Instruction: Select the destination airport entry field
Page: home
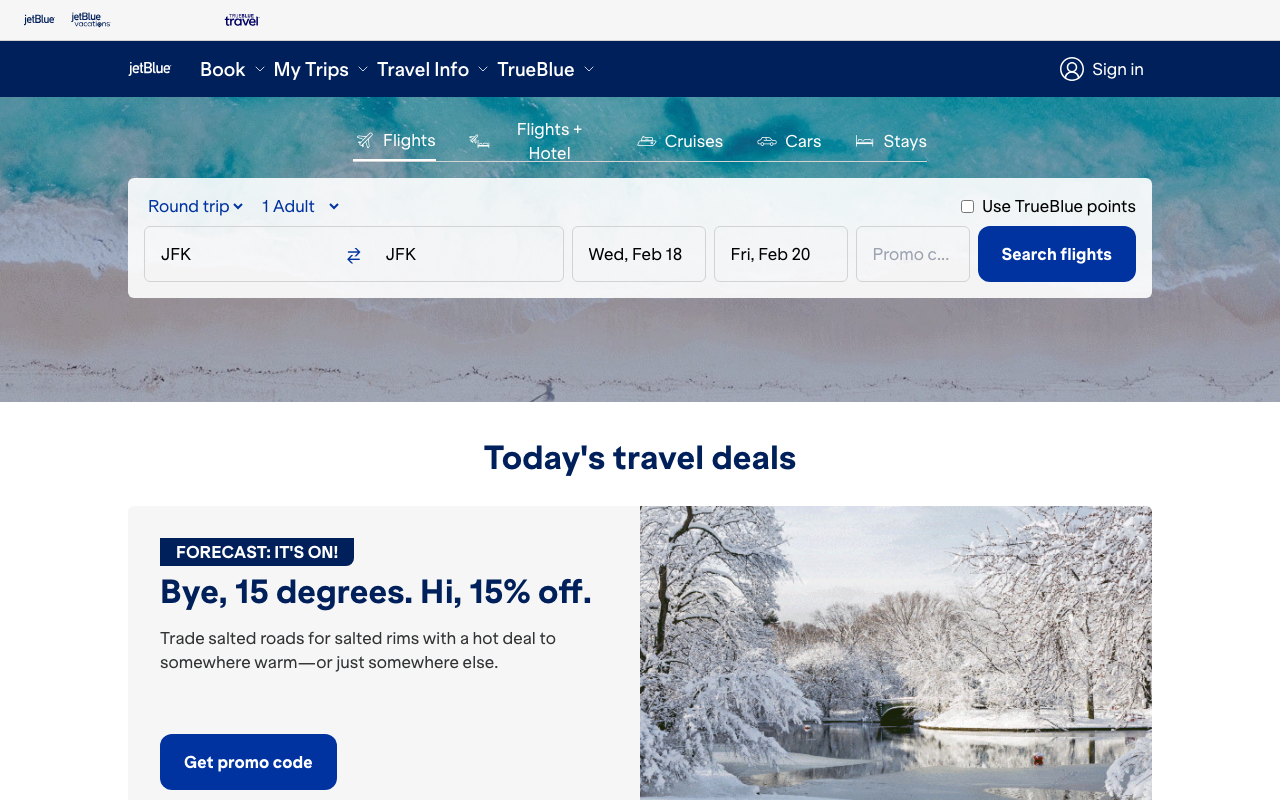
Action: click